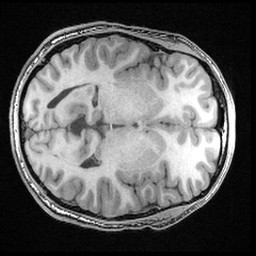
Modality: T1w
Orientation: axial
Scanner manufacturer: ge
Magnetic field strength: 3 T
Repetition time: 0.008572 s
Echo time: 0.003384 s